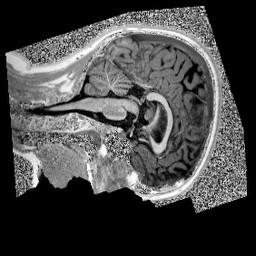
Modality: UNIT1
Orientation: sagittal
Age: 13
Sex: female
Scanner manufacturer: siemens
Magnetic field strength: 3 T
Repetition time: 4 s
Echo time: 0.00299 s